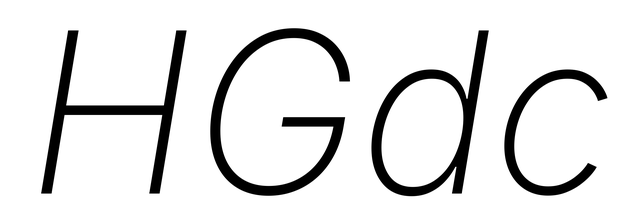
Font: Inter-Italic_ExtraLight_Italic